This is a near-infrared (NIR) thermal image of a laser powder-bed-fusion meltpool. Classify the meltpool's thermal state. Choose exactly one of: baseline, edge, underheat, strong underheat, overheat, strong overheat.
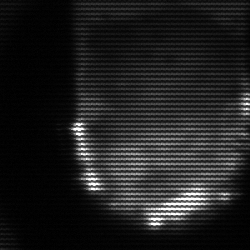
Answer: baseline